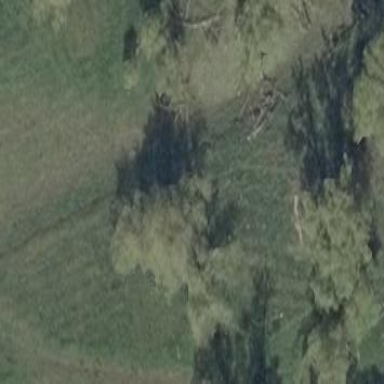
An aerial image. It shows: Beautiful meadow.